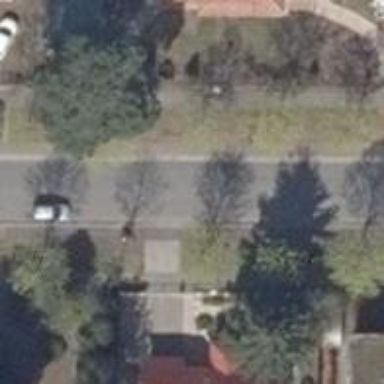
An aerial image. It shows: Driveway leading to service road.